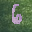
Label: 6